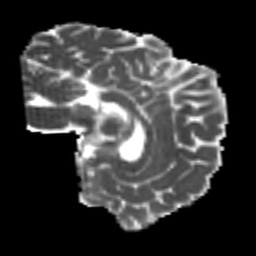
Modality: MD
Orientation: sagittal
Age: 23
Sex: male
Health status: healthy
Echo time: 0.074 s